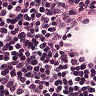
Metastatic tissue present: no